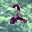
Label: 2